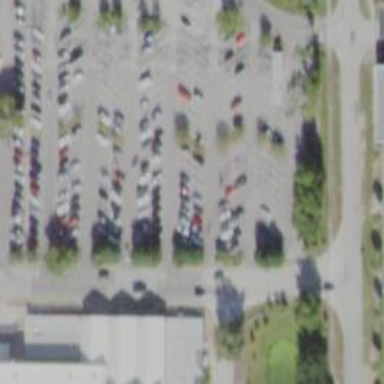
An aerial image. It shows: Parking space is available.